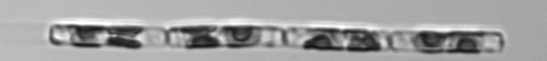
Label: Guinardia_delicatula